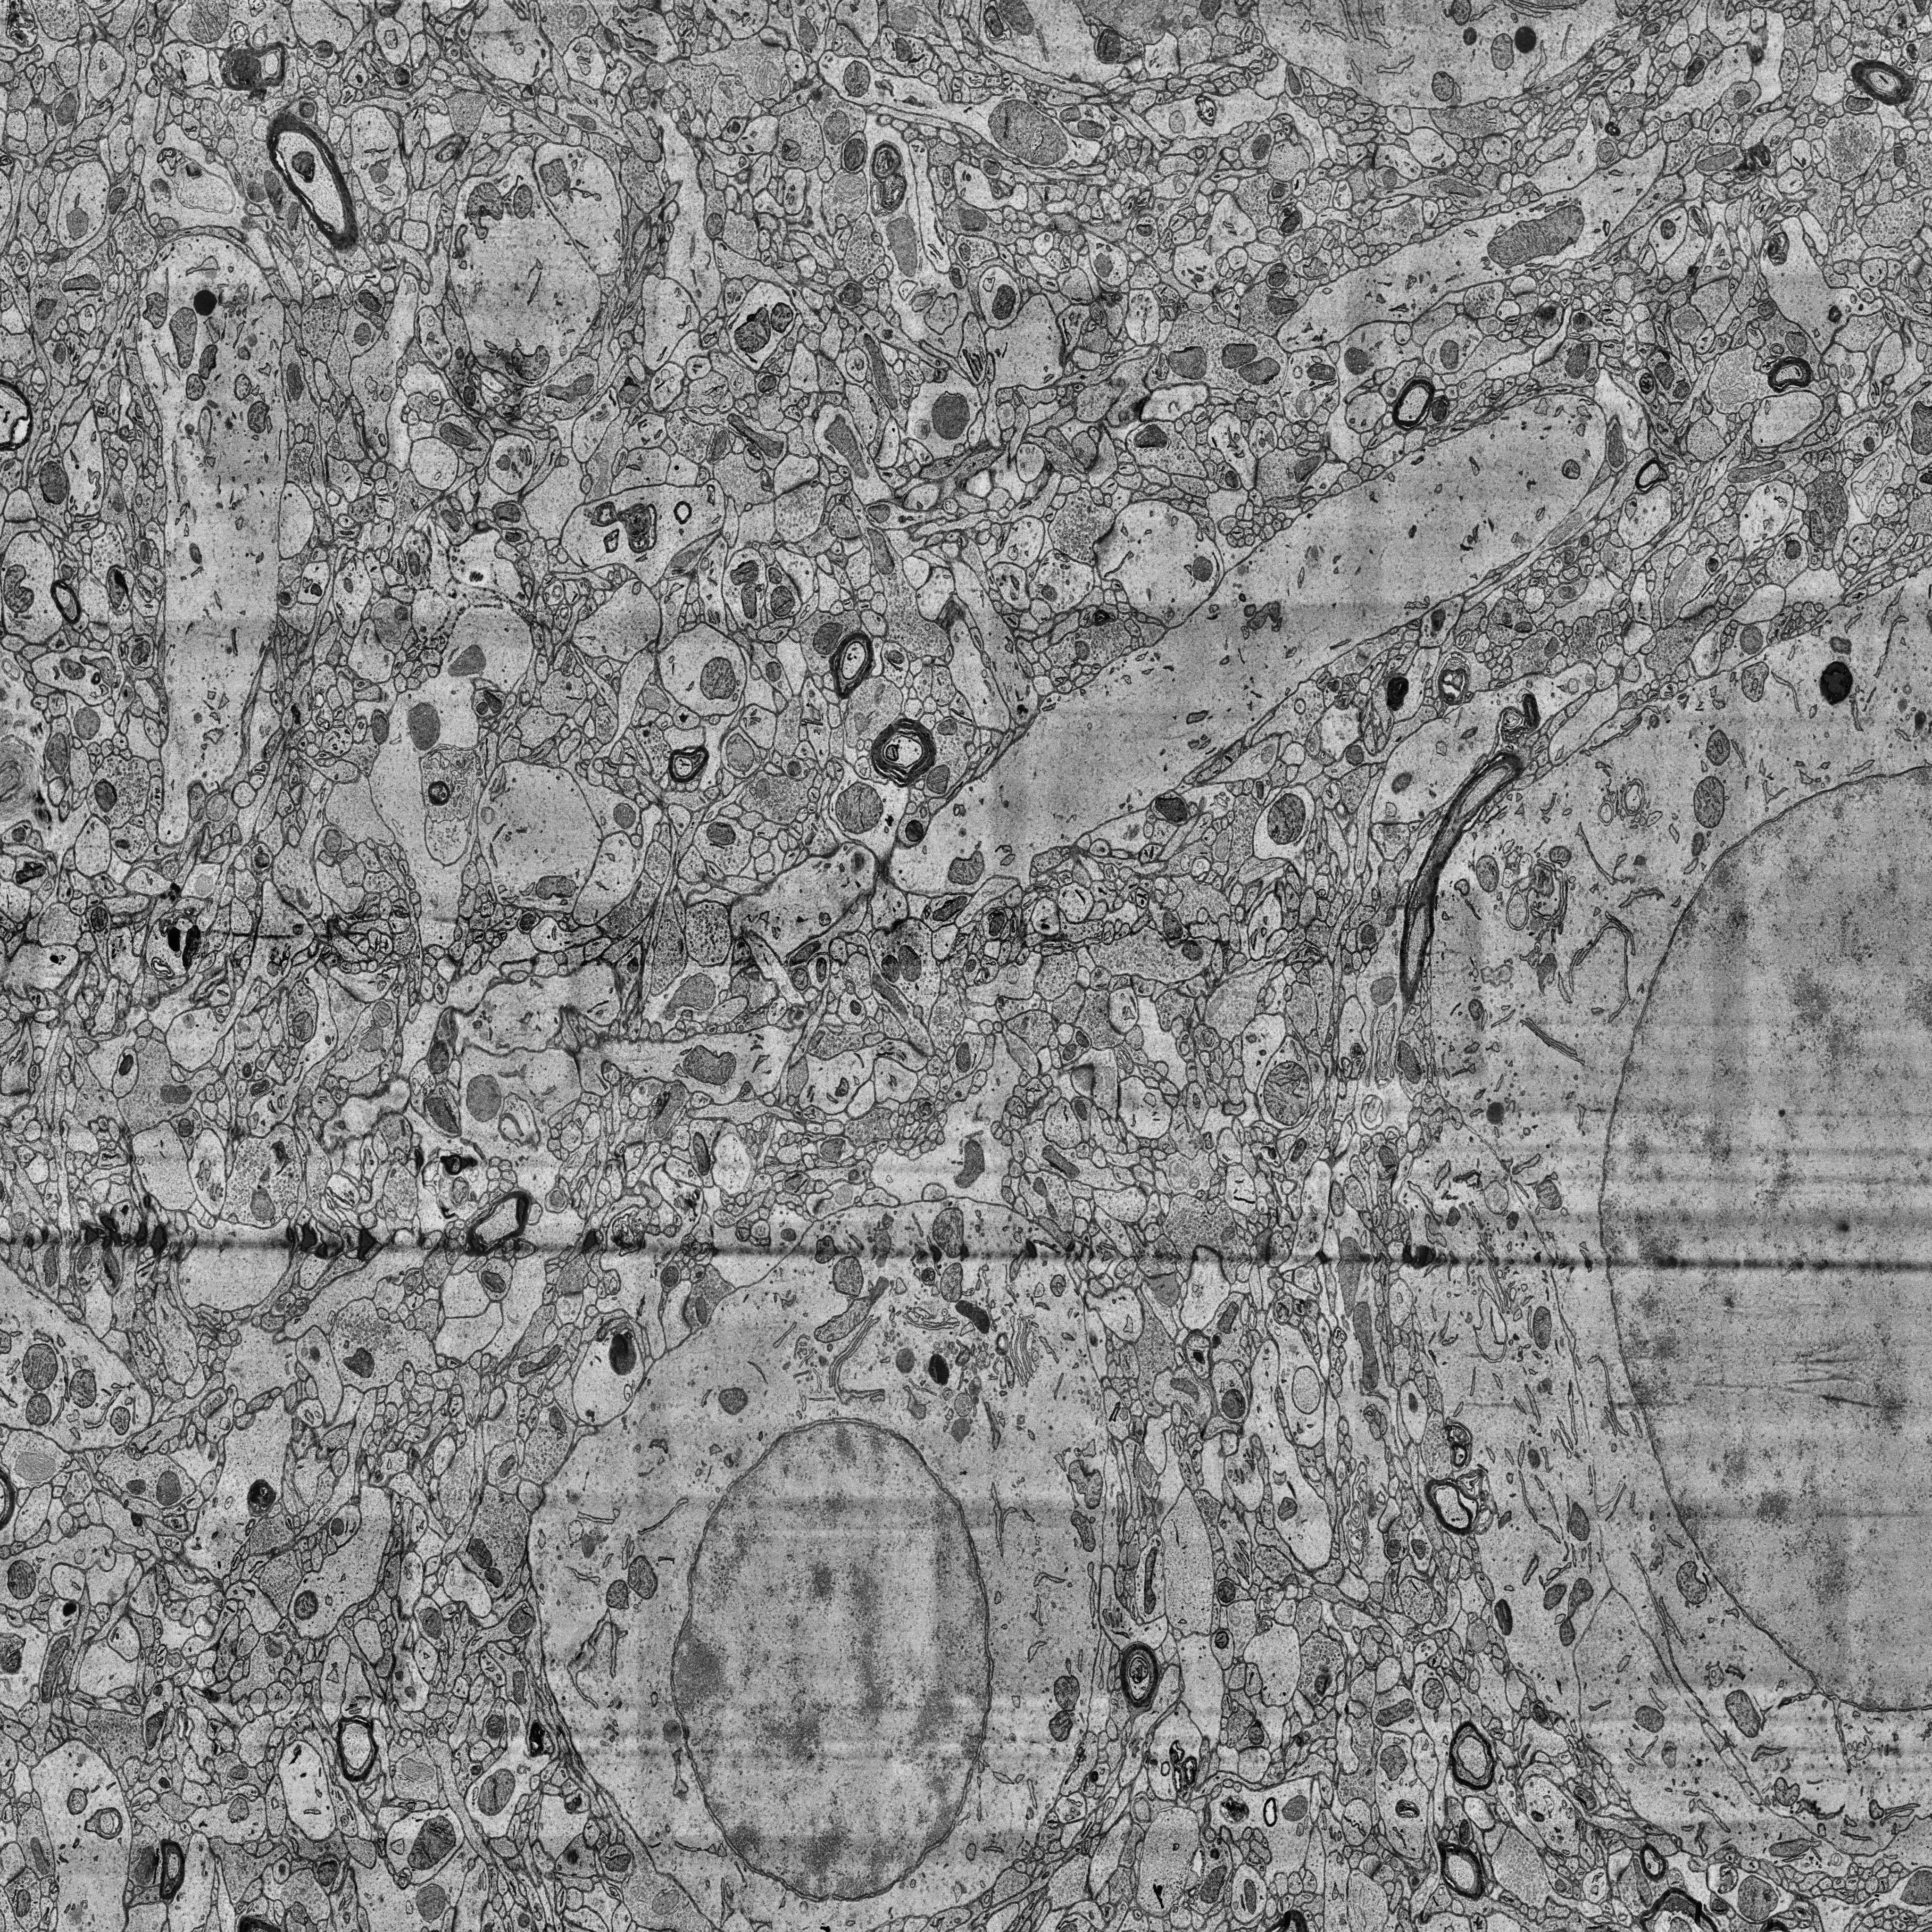
Electron microscopy slice of human cortex tissue
Slice depth (z): 366
Mitochondria instances in slice: 435